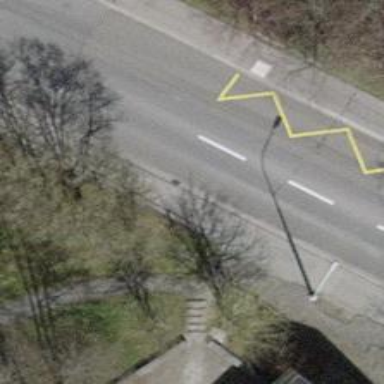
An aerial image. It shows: Trolleybus stop position for public transport.